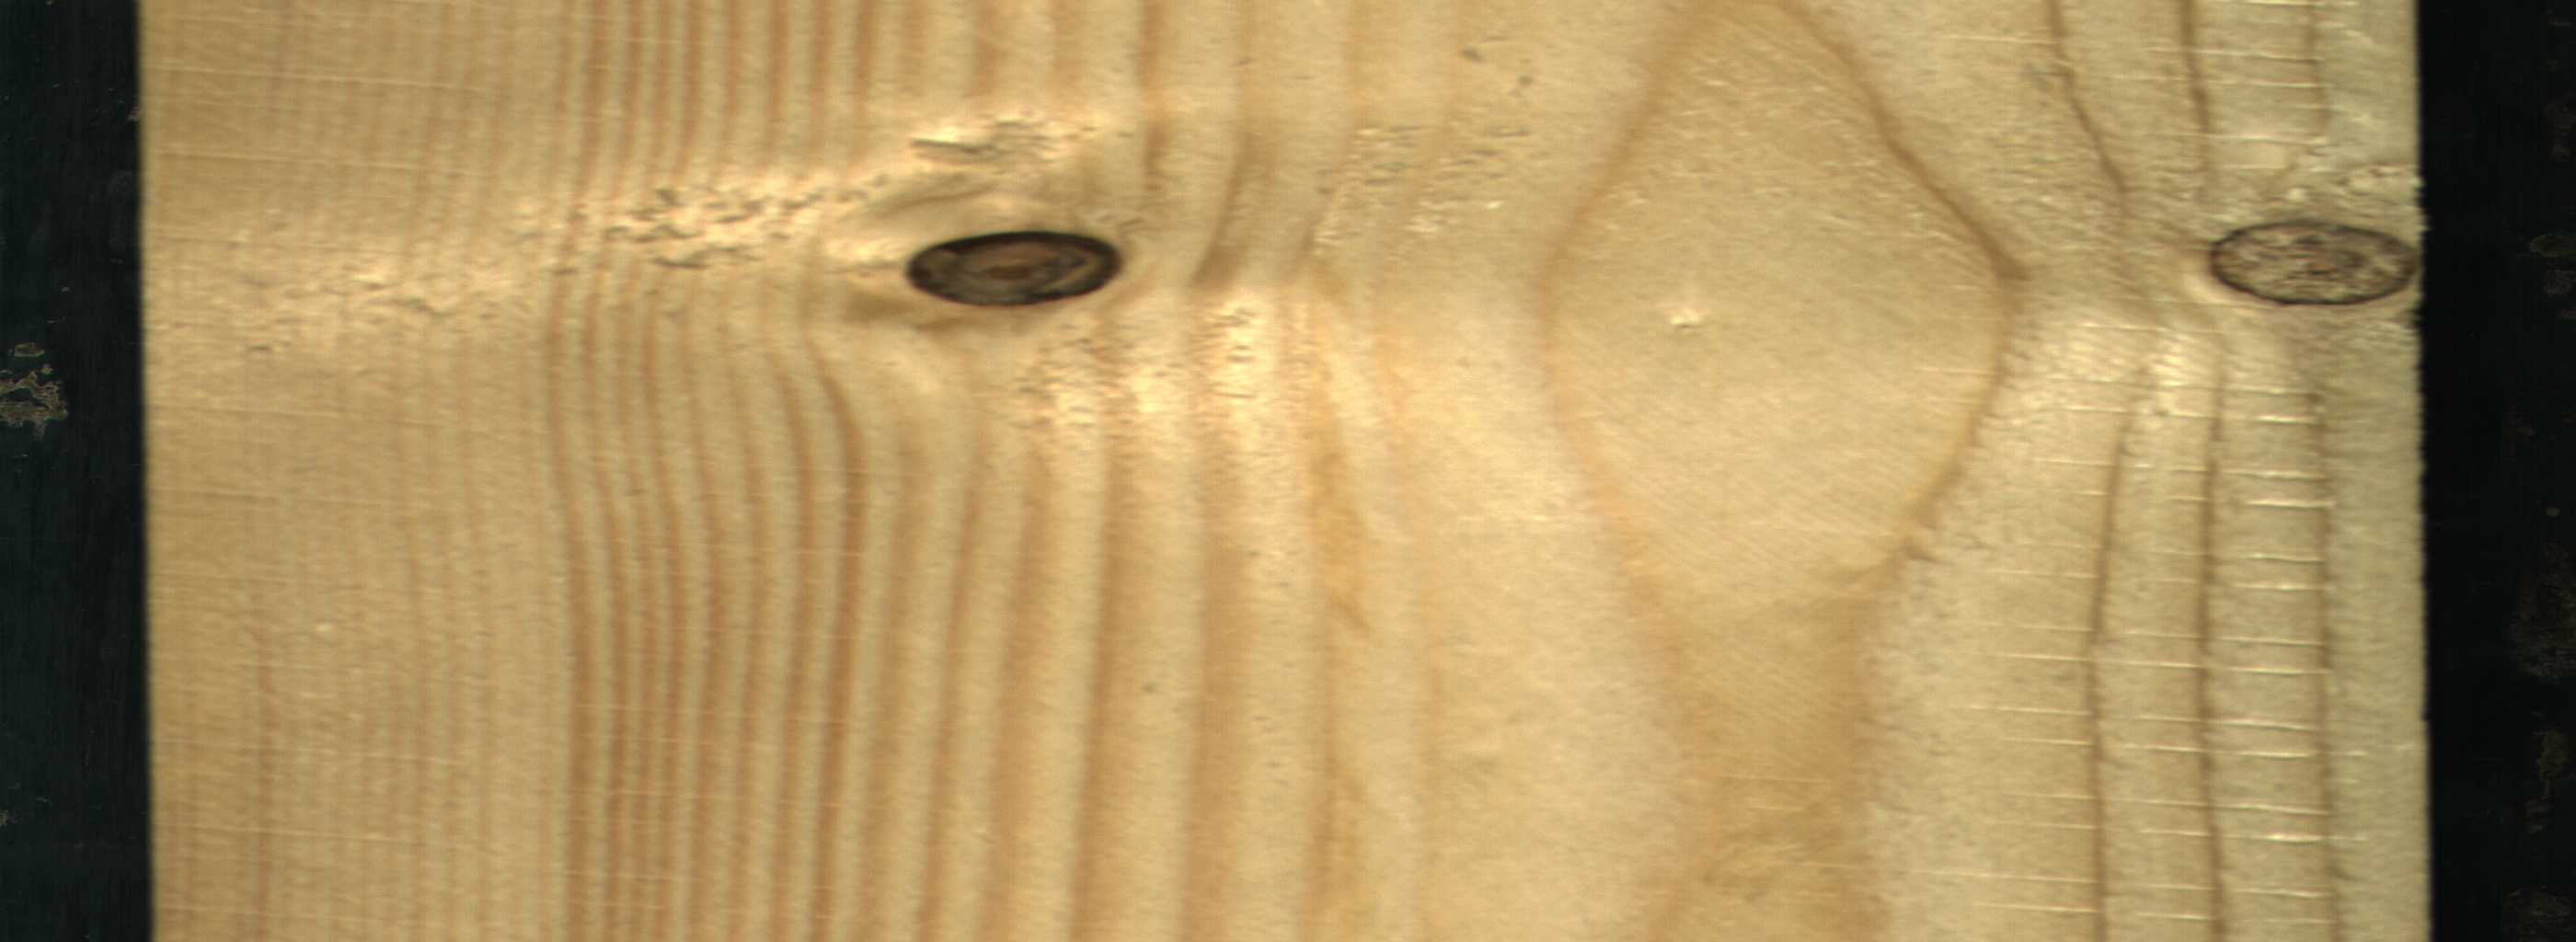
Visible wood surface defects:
Dead_Knot
Dead_Knot